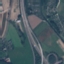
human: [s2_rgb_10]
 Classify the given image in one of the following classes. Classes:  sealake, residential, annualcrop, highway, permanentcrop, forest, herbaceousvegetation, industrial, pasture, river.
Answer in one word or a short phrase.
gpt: Highway